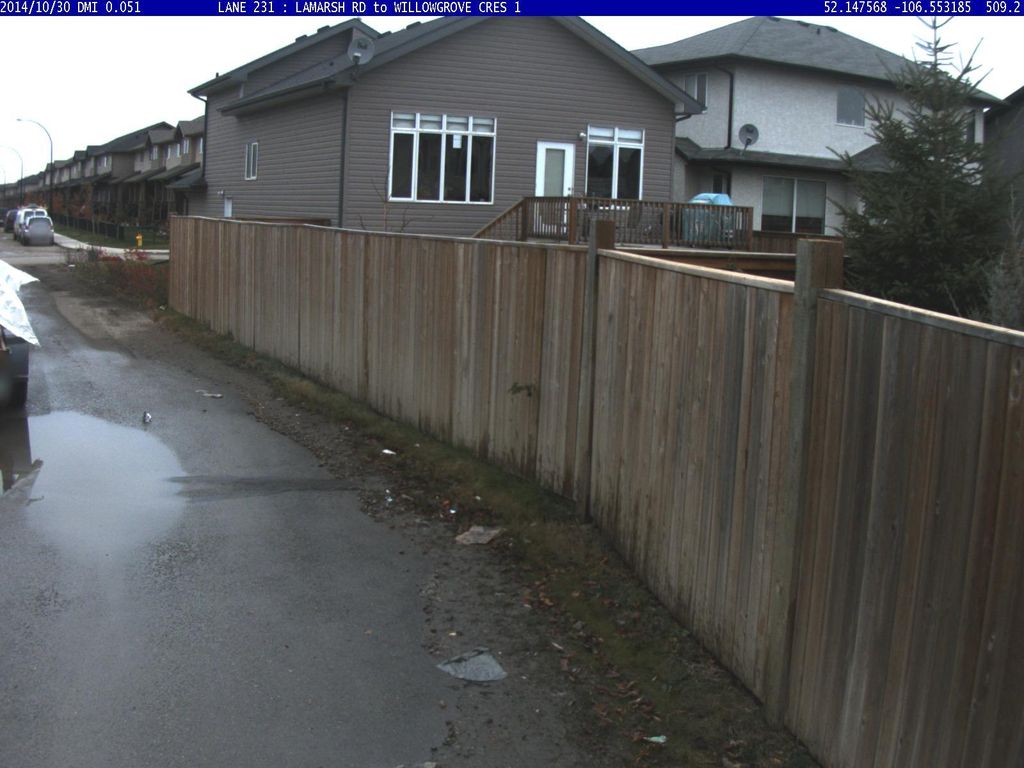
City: saskatoon